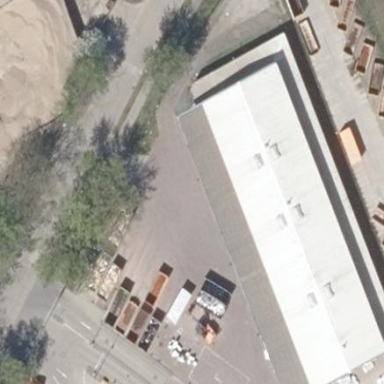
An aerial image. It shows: Industrial building.